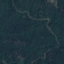
Land use / land cover: Forest